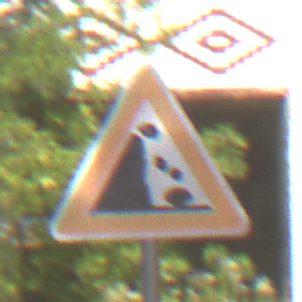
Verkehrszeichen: SteinschlagLinks
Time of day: MorningAfternoon
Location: Outdoor (Nature)
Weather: Clear
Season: Summer
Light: Natural